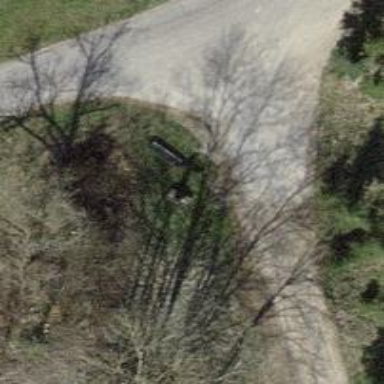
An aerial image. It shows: Wayside cross with historic significance.